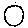
Label: circle